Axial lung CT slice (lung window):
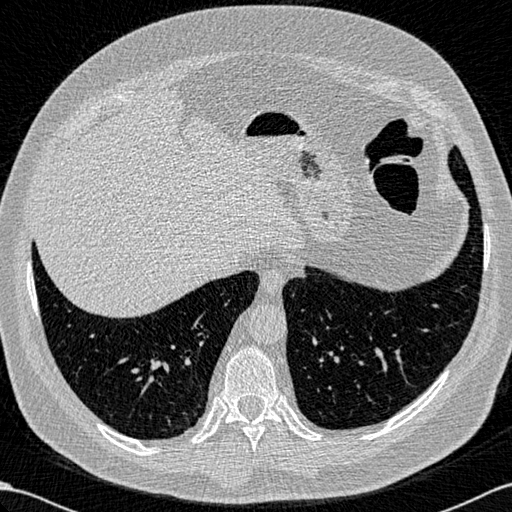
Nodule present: no